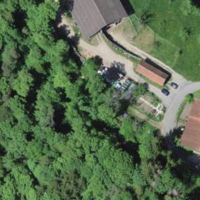
EUNIS habitat code: 44
Species observed at this site:
Lysimachia punctata